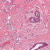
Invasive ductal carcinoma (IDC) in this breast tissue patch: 1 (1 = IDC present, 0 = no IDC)